【题型】解答题　【知识点】函数　【难度】easy
如图，反比例函数 $y_1=\dfrac{6}{x}(x>0)$和一次函数 $y_2=mx+n$的图象相交于点$A(3,a)$，$B(2,b)$，且一次函数 $y_2$的图象与$x$轴、$y$轴分别交于点$C$，$D$．
(1)求一次函数的解析式；
(2)当 $y_1>y_2>0$时，请结合图象直接写出自变量$x$的取值范围；
(3)连接$AO$，$BO$，求 $\triangle AOB$的面积．

\vspace{0.2cm}
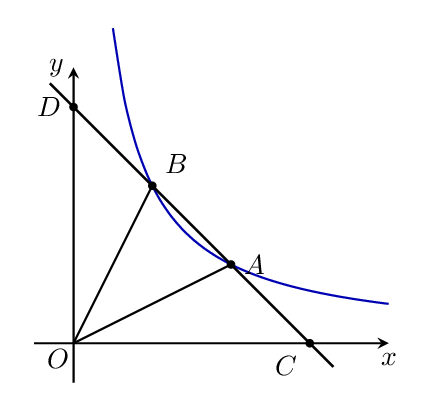
【解答】

\noindent \textbf{【答案】} (1)$y_2=-x+5$
(2)$0<x<2$或$3<x<5$
(3)$\dfrac{5}{2}$

\vspace{0.2cm}
\noindent \textbf{【分析】} 本题主要考查了反比例函数与一次函数综合，熟练的利用数形结合的方法解题是关键．
(1)先把点$A$坐标代入反比例函数解析式，再把点$B$坐标代入反比例函数解析式求出点$B$的坐标，然后把$A$、$B$坐标代入一次函数解析式中求出一次函数解析式即可；
(2)利用图象法求解即可；
(3)先求得点$D$的坐标，利用$S_{\triangle AOB}=S_{\triangle AOD}+S_{\triangle BOD}$进行求解即可．

\vspace{0.2cm}
\noindent \textbf{【详解】} (1)解：把点$A(3,a)$代入反比例函数$y_1=\dfrac{6}{x}$中，得
$\therefore a=2$，
$\therefore A(3,2)$，
把$B(2,b)$代入$y_1=\dfrac{6}{x}$中，得
$\therefore b=3$，
$\therefore B(2,3)$，
把$A(3,2)$，$B(2,3)$代入$y_2=mx+n$中
得：$\begin{cases}3m+n=2 \\ 2m+n=3\end{cases}$，
解得$\begin{cases}m=-1 \\ n=5\end{cases}$，
$\therefore y_2=-x+5$；

(2) $\because y_2=-x+5$，令$y=0$，则$x=5$，
$\therefore C(5,0)$，
由函数图象可知，当$0<x<2$或$3<x<5$时， $y_1>y_2>0$；

(3) 令$x=0$，则$y=-x+5=5$，
$\therefore$点$D$的坐标为$(0,5)$，
$\therefore OD=5$，
$\therefore S_{\triangle AOB}=S_{\triangle AOD}+S_{\triangle BOD}=\dfrac{1}{2}\times5\times3+\dfrac{1}{2}\times5\times2=\dfrac{5}{2}$．